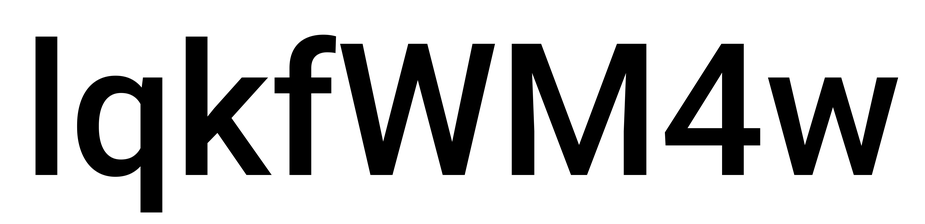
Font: Roboto_Medium